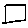
Label: square